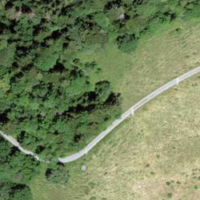
EUNIS habitat code: 23
Species observed at this site:
Astrantia major